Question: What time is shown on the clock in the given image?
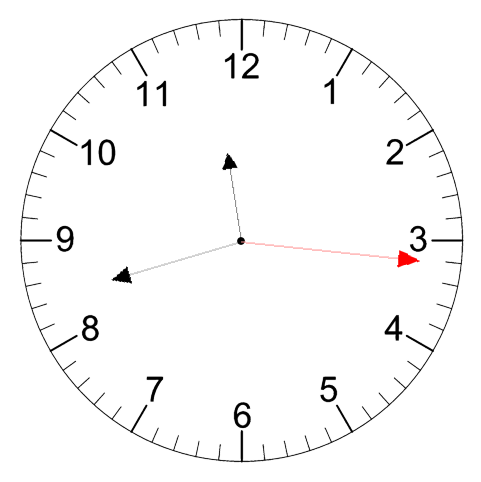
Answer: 11:42:16